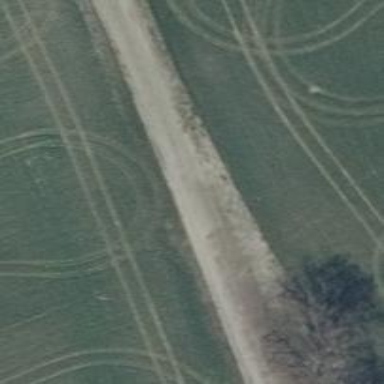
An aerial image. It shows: Sandy track with grade3 tracktype.